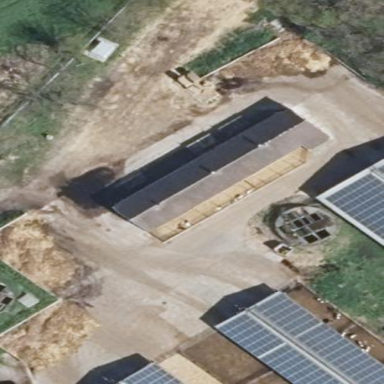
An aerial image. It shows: Gabled roof farm auxiliary building with the roof oriented along its length.